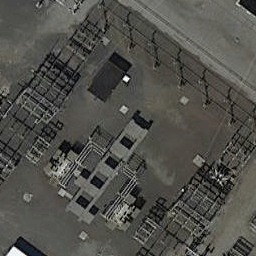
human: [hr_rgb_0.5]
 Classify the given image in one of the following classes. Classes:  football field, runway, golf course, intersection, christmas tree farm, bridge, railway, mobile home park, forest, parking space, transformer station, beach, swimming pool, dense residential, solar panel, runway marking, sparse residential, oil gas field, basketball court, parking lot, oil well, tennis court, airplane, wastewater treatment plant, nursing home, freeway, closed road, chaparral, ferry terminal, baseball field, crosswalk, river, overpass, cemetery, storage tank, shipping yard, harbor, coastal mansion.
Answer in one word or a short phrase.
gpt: transformer station